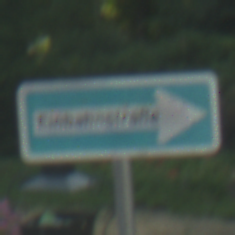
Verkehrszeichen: EinbahnstrasseRechtsweisend
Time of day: SunriseSunset
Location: Outdoor (Suburban)
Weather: PartlyCloudy
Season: NotSpecified
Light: Natural